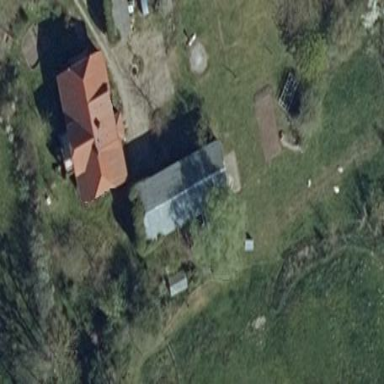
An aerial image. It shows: Shed.